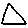
Label: triangle